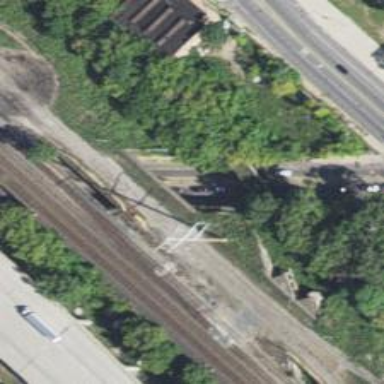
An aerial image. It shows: Abandoned railroad bridge.